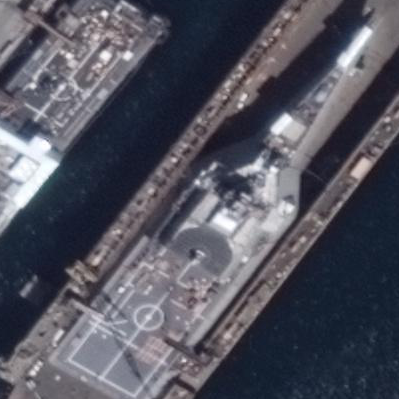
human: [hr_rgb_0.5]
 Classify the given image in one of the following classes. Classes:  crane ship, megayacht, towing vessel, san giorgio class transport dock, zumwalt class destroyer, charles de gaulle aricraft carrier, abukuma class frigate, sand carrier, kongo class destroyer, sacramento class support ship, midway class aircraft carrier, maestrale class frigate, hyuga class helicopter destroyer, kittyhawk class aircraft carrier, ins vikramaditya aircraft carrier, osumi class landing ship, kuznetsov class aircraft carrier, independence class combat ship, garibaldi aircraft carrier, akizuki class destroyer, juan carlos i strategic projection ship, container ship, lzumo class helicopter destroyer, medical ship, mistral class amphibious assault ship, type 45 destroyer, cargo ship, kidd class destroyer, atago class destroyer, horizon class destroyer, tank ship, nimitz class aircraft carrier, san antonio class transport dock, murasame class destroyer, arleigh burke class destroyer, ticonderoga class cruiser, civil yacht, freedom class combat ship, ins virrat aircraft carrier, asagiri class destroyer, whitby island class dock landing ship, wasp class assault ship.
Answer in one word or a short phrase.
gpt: Independence class combat ship